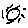
Label: sun